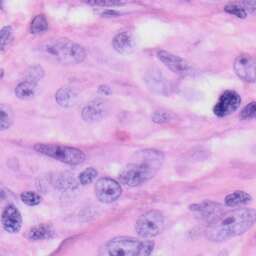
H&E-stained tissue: Skin